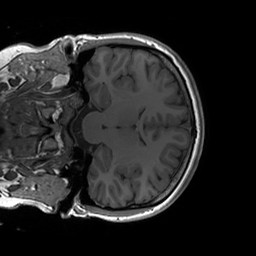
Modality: T1w
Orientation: coronal
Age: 23
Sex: female